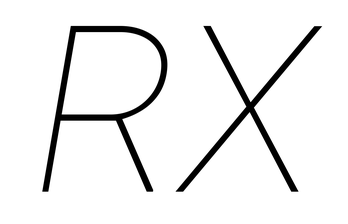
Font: Roboto-Italic_Thin_Italic